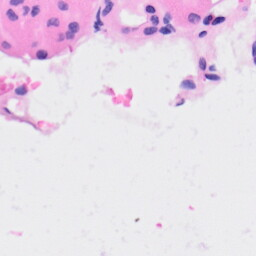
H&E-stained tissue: Kidney